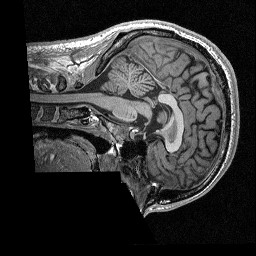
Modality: T1w
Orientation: sagittal
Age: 29
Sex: male
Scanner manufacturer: siemens
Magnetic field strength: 3 T
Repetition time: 2.3 s
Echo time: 0.00298 s